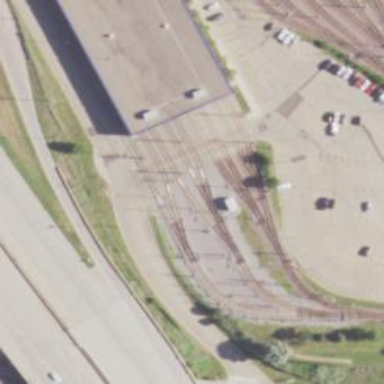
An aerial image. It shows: Light rail yard with electrified contact lines.